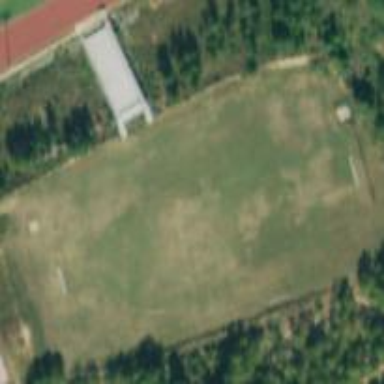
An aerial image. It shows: Soccer pitch for leisureland activities.